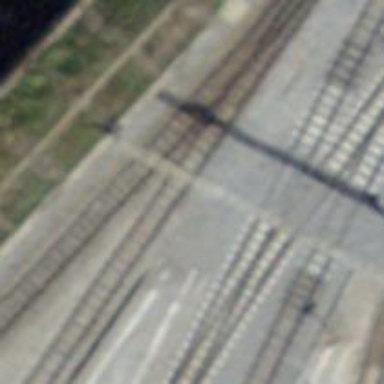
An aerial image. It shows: Railway signal.